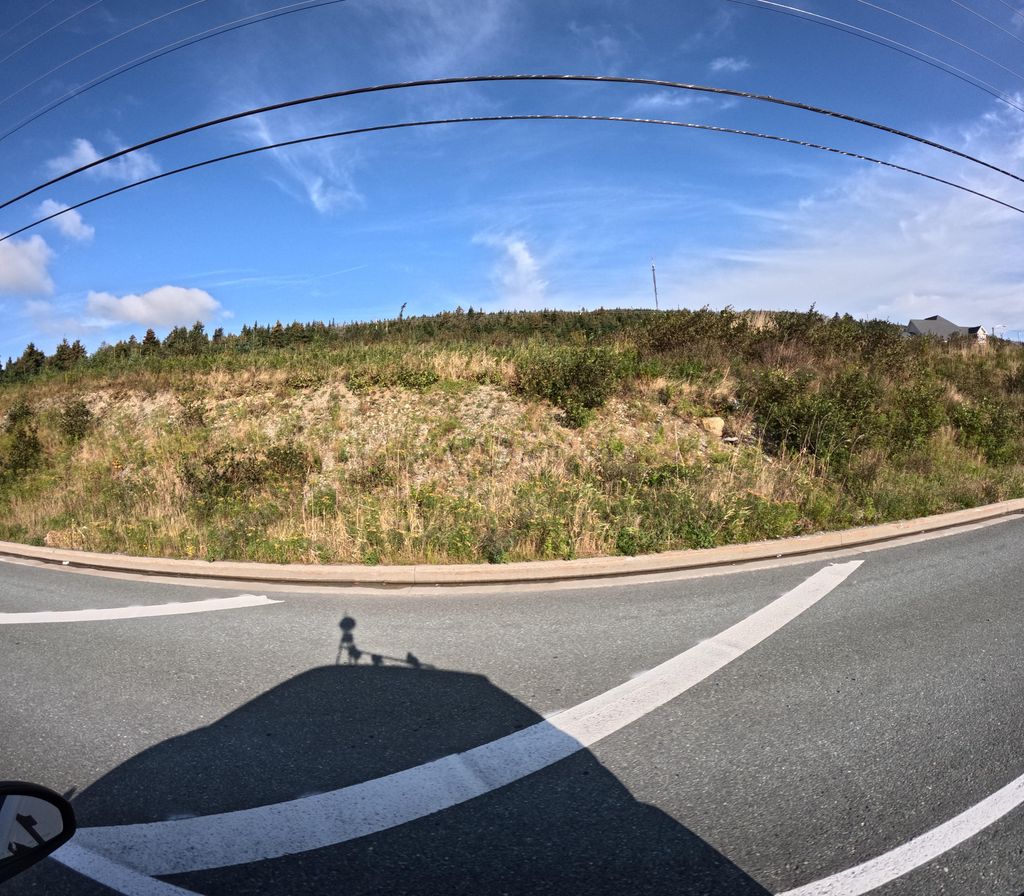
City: st_johns